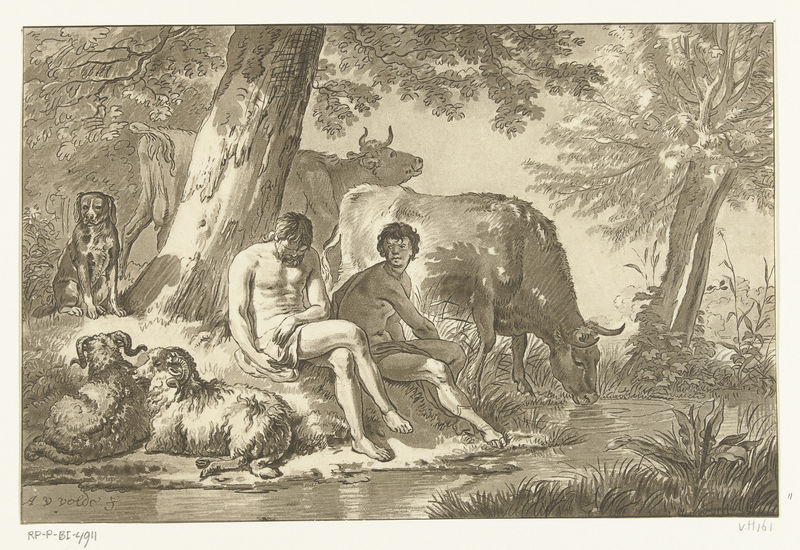
Titel: Mercurius en Argus
Künstler: Cornelis Brouwer
Standort: Amsterdam
Institution: Rijksmuseum
Schlagwörter: baum, mann, nackt, wasser, bäume, fluss, menschen, see, sitzen, ufer, männer, skizze, zeichnung, gras, hund, tier, tiere, mord, bach, natur, gewässer, wald, ruhe, grafik, kuh, rind, pause, rast, zwei männer, nacktheit, tusche, rinder, schaf, stich, pinsel, antik, griechenland, schafe, ochsen, böcke, hirten, lendenschutz, widder, 1911, ufewr